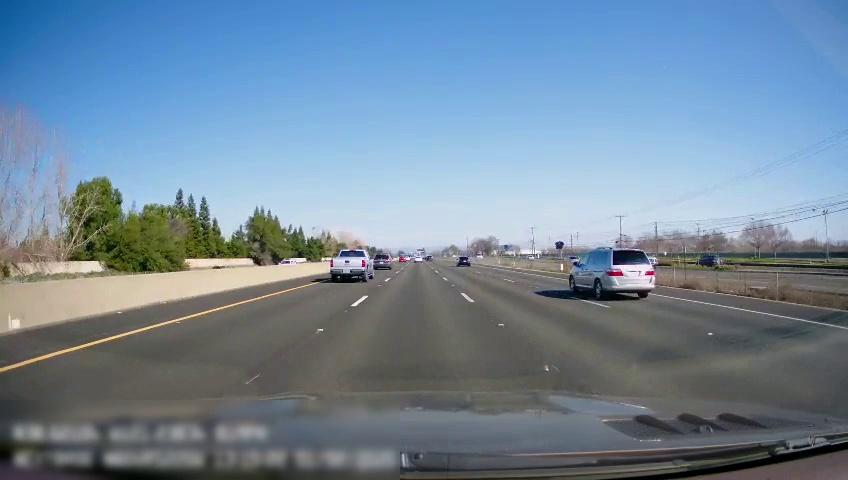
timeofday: Day
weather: Sunny
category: Drivable Space
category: Vehicles | SUV
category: Vehicles | Truck
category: Vehicles | SUV
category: Vehicles | SUV
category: Lanes | Current Lane
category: Lanes | Current Lane
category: Lanes | Current Lane
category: Lanes | Alternate Lane
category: Lanes | Alternate Lane
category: Lanes | Alternate Lane